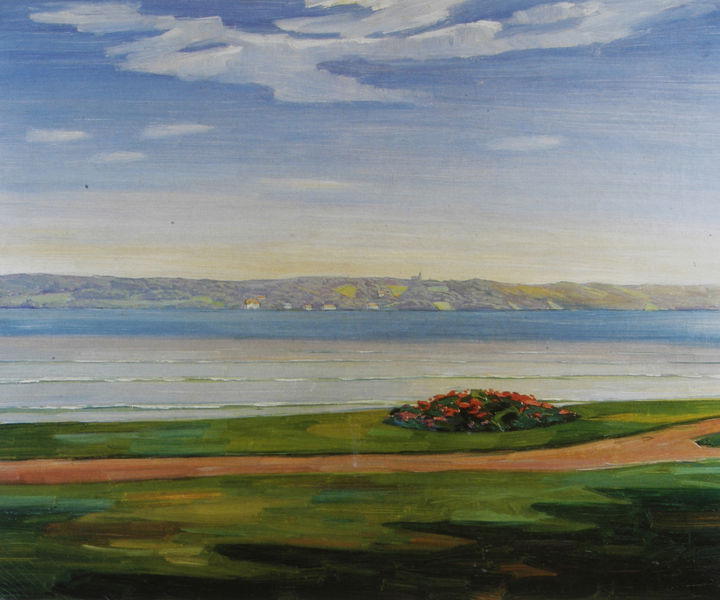
Titel: Aussichtsplatz am Starnberger See
Künstler: Heinrich Wilhelm Trübner
Institution: (Privatbesitz)
Schlagwörter: berg, blau, dunkel, gemälde, himmel, meer, schatten, wasser, weiß, wolken, fluss, gelb, grün, impressionismus, landschaft, see, stadt, ufer, blumen, braun, frankreich, grau, hell, licht, strasse, ausblick, dach, gras, haus, rasen, rosen, rot, weg, wiese, wolke, expressionismus, deich, ebene, feld, ferne, horizont, häuser, hügel, natur, sonnenaufgang, weite, flach, gewässer, kirche, pfad, sonne, wald, hellblau, spanien, gischt, küste, sommer, strand, wellen, ansicht, süden, vedute, moderne, berge, dorf, tag, landschaftsmalerei, strom, brandung, duktus, blumenwiese, menschenleer, abendhimmel, gehweg, heiter, grab, beet, blumenbeet, siedlung, hügeö, hügelland, schaumkronen, treidelpfasd, seeufer, tempera, wolkenb, blumenschale, amerikanisch, nordisch, rote blumen, blumenornamente